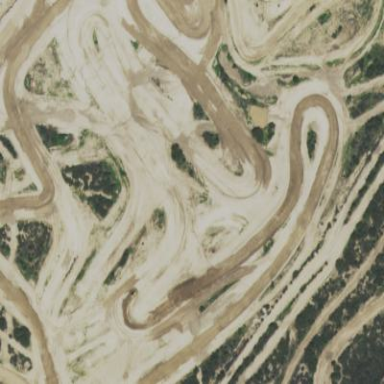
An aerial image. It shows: Motocross raceway for off-road sports.